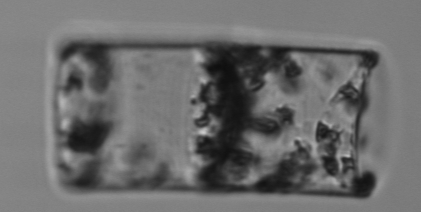
Label: Guinardia_flaccida